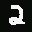
Label: 2